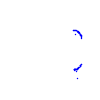
Particle: kaon